Question: I have used 'UIDatePicker' on the 'UITextField'. I have press 'UITextField' to select the date using datepicker 1st time(App working correct), 2nd Time when I have press again on 'UITextField' to select the new date set on 'UITextField' using 'UIDatePicker' then application is crashes.
I am not using 'UITableView', I am using simple view that's 'viewController'.
Please Help me...
Thanks
'''
- (void)viewDidLoad
{
[super viewDidLoad];
form=[[NSDateFormatter alloc]init];
[form setDateFormat:@"MM-dd-yyyy"];
datePicker=[[UIDatePicker alloc]init];//Date picker
datePicker.frame=CGRectMake(0,0,320, 216);
datePicker.backgroundColor = [UIColor whiteColor];
}
- (BOOL)textFieldShouldBeginEditing:(UITextField *)textField{
BOOL a;
if (textField.tag==10) {
UIViewController* popoverContent = [[UIViewController alloc] init]; //ViewController
UIView *popoverView = [[UIView alloc] init]; //view
popoverView.backgroundColor = [UIColor blackColor];
datePicker.datePickerMode = UIDatePickerModeDate;
[datePicker setMinuteInterval:5];
[datePicker setTag:10];
[datePicker addTarget:self action:@selector(Result) forControlEvents:UIControlEventValueChanged];
[popoverView addSubview:datePicker];
popoverContent.view = popoverView;
UINavigationController *navigationController = [[UINavigationController alloc] initWithRootViewController:popoverContent];
navigationController.delegate=self;
popoverController = [[UIPopoverController alloc]
initWithContentViewController:navigationController];
popoverController.delegate=self;
[popoverController setPopoverContentSize:CGSizeMake(320, 250) animated:NO];
[popoverController presentPopoverFromRect:textField.frame inView:self.addView permittedArrowDirections:UIPopoverArrowDirectionUp animated:YES];
a=NO;
}
else
{
a=YES;
}
return a;
}
-(void)Result
{
NSDateFormatter *formDay = [[NSDateFormatter alloc] init];
formDay.dateFormat=@"MM-dd-yyyy";
NSString *day = [formDay stringFromDate:[datePicker date]];
self.edit_dob.text = day;
}
'''
Error
'''
*** Assertion failure in -[UIPickerTableView _createPreparedCellForGlobalRow:withIndexPath:willDisplay:], /SourceCache/UIKit/UIKit-3318.16.14/UITableView.m:9269
*** Terminating app due to uncaught exception 'NSInternalInconsistencyException', reason: 'UITableView dataSource is not set'
'''
I have share a screenshot. I have select date first time successfully and when I have press to reset new date on that textfield that time app crash.

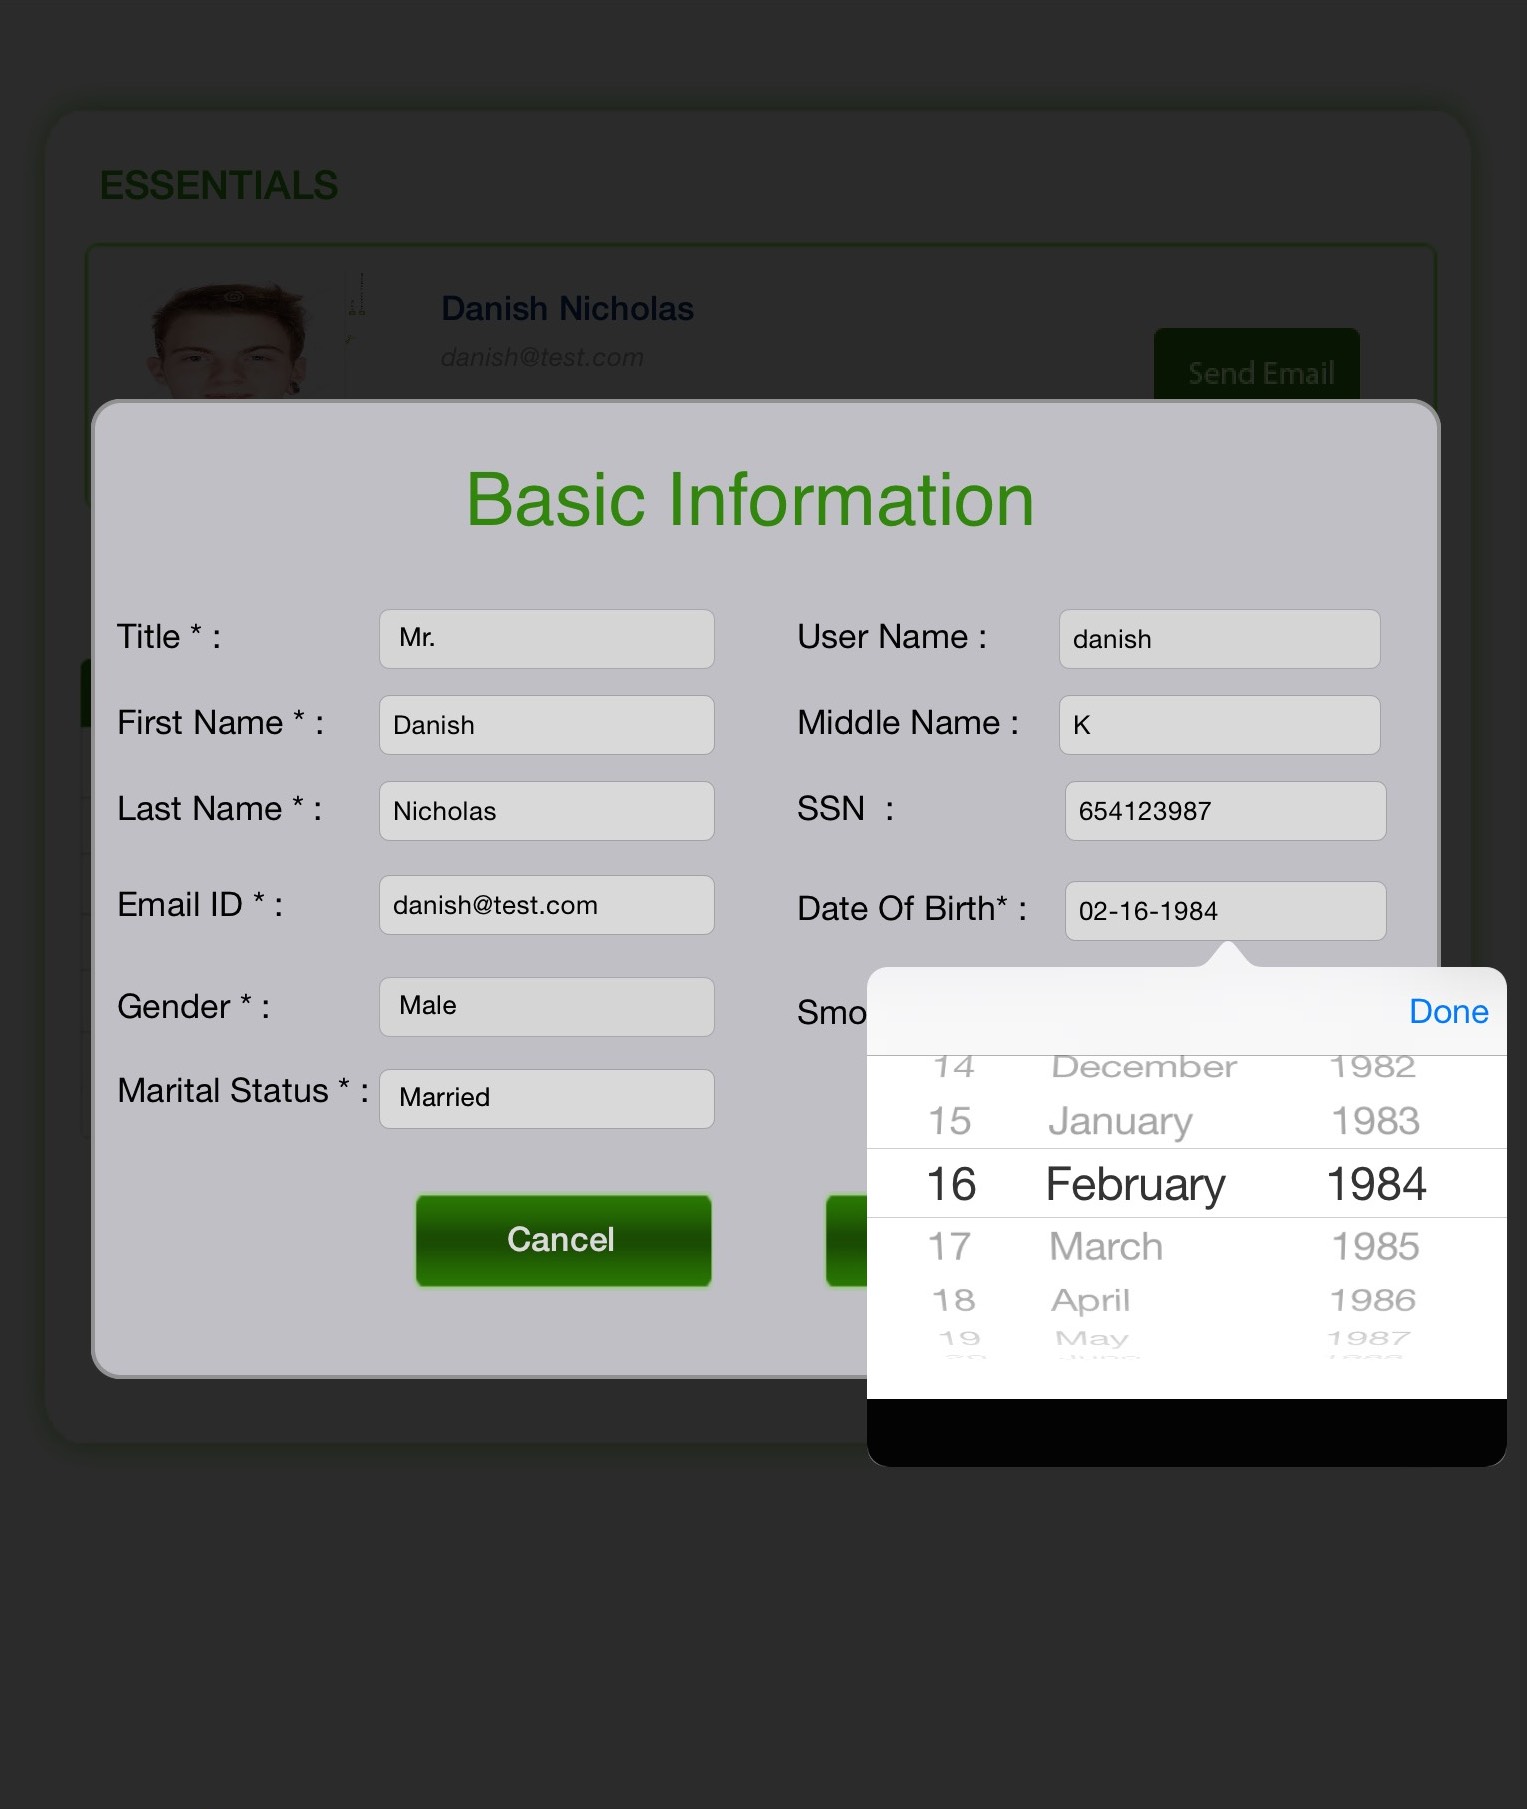
Answer: You need to retain the datepicker object i.e.:
'''
@property(nonatomic,strong) UIDatePicker *datePicker;
'''
in the .h file.
Here is updated code:
'''
- (void)viewDidLoad
{
[super viewDidLoad];
form=[[NSDateFormatter alloc]init];
[form setDateFormat:@"MM-dd-yyyy"];
_datePicker=[[UIDatePicker alloc]init];//Date picker
_datePicker.frame=CGRectMake(0,0,320, 216);
_datePicker.backgroundColor = [UIColor whiteColor];
_datePicker.datePickerMode = UIDatePickerModeDate;
[_datePicker setMinuteInterval:5];
[_datePicker setTag:10];
[_datePicker addTarget:self action:@selector(Result) forControlEvents:UIControlEventValueChanged];
}
- (BOOL)textFieldShouldBeginEditing:(UITextField *)textField{
BOOL a;
if (textField.tag==10) {
UIViewController* popoverContent = [[UIViewController alloc] init]; //ViewController
UIView *popoverView = [[UIView alloc] init]; //view
popoverView.backgroundColor = [UIColor blackColor];
[popoverView addSubview:_datePicker];
popoverContent.view = popoverView;
UINavigationController *navigationController = [[UINavigationController alloc] initWithRootViewController:popoverContent];
navigationController.delegate=self;
UIPopoverController *popoverController = [[UIPopoverController alloc]
initWithContentViewController:navigationController];
popoverController.delegate=self;
[popoverController setPopoverContentSize:CGSizeMake(320, 250) animated:NO];
[popoverController presentPopoverFromRect:textField.frame inView:textField permittedArrowDirections:UIPopoverArrowDirectionUp animated:YES];
a=NO;
}
else
{
a=YES;
}
return a;
}
-(void)Result
{
NSDateFormatter *formDay = [[NSDateFormatter alloc] init];
formDay.dateFormat=@"MM-dd-yyyy";
NSString *day = [formDay stringFromDate:[_datePicker date]];
_edit_dob.text = day;
}
'''